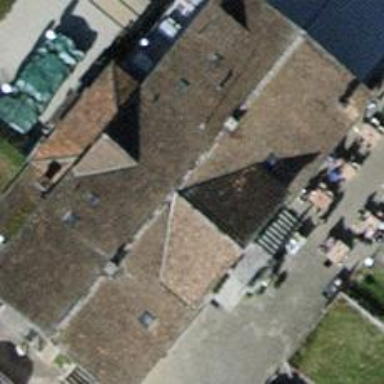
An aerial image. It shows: Restaurant.